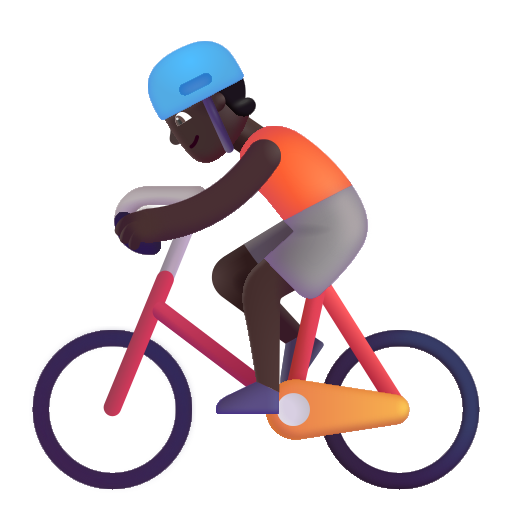
person biking color dark